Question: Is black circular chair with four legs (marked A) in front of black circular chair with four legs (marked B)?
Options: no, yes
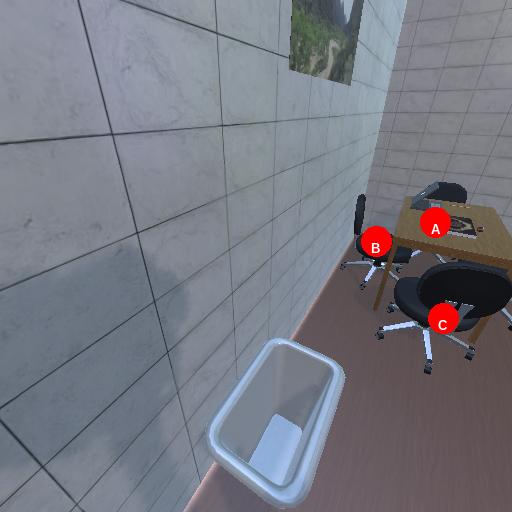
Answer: no